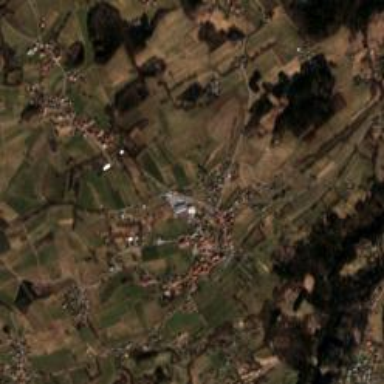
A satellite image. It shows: Small hamlet.